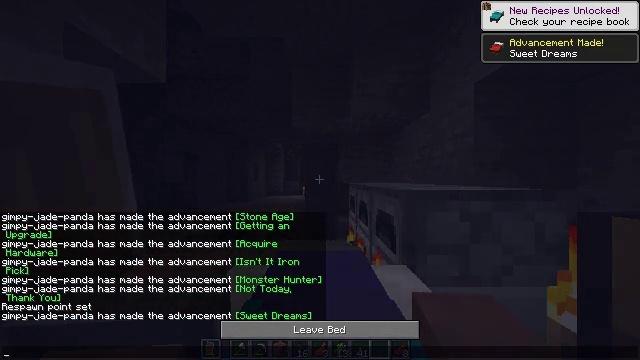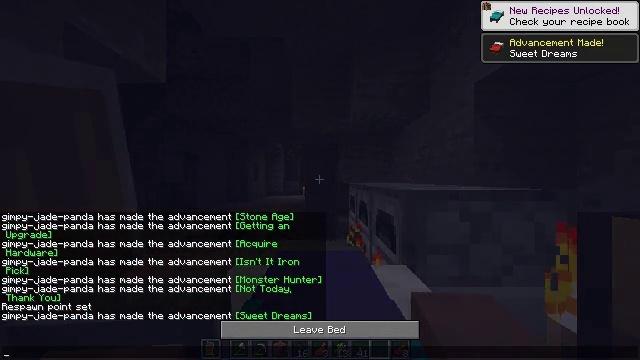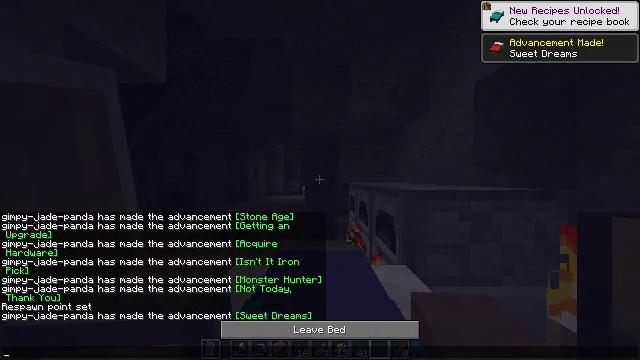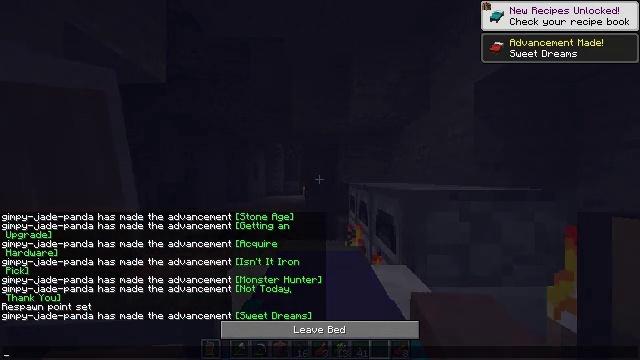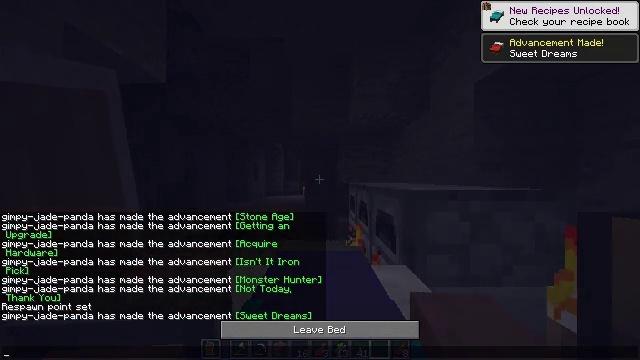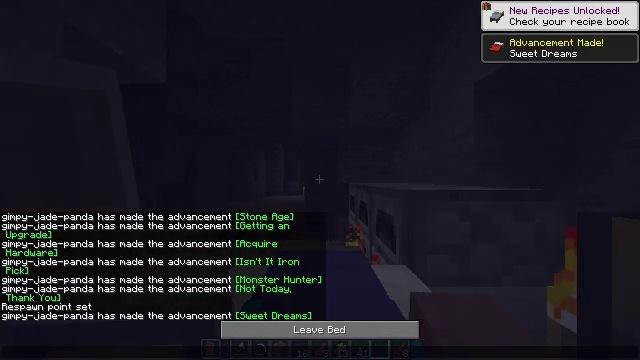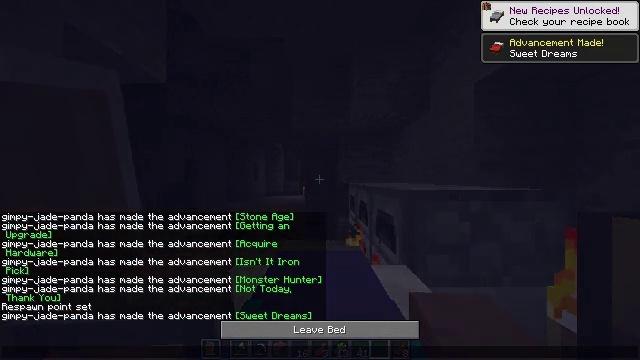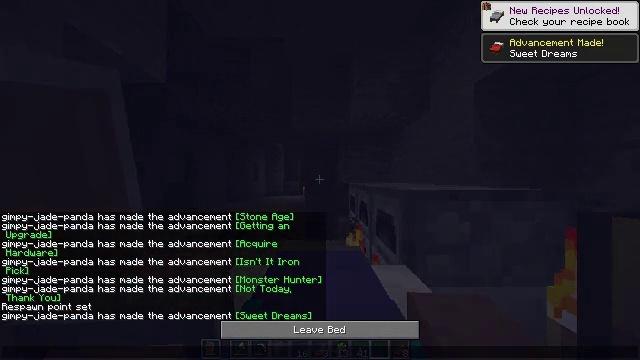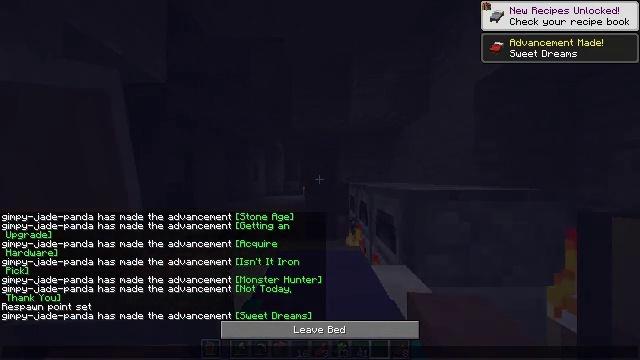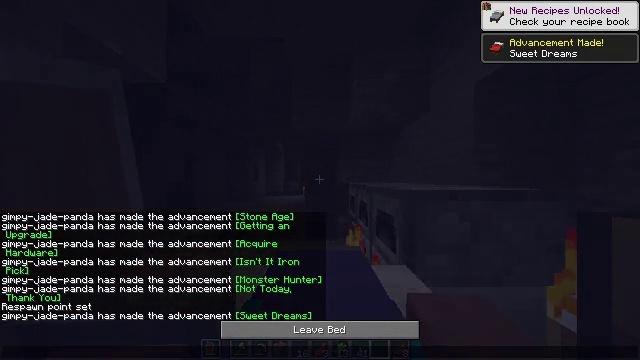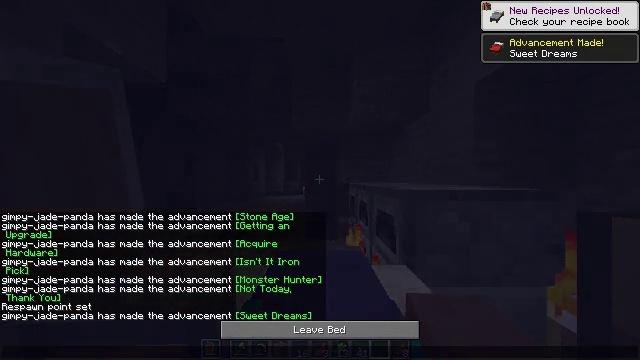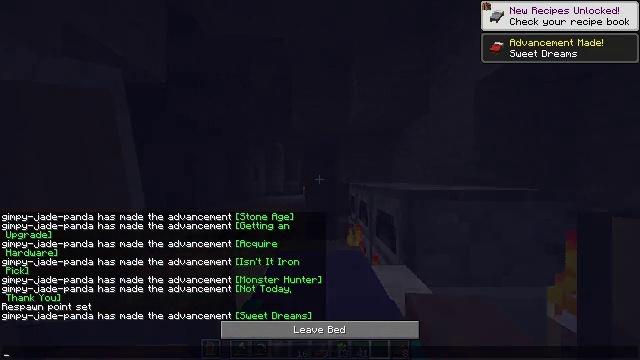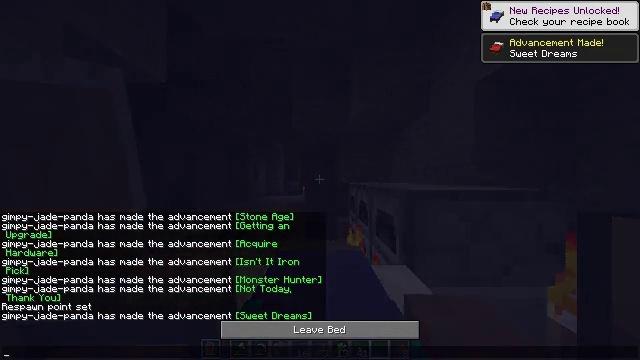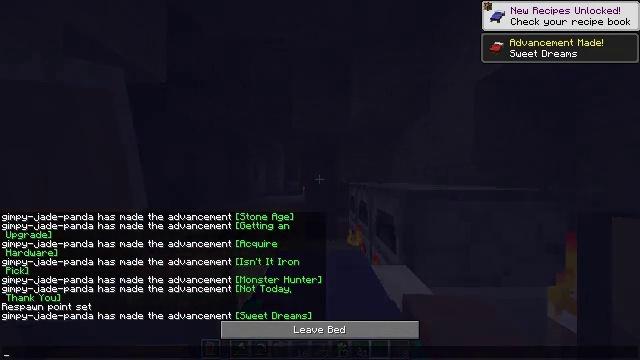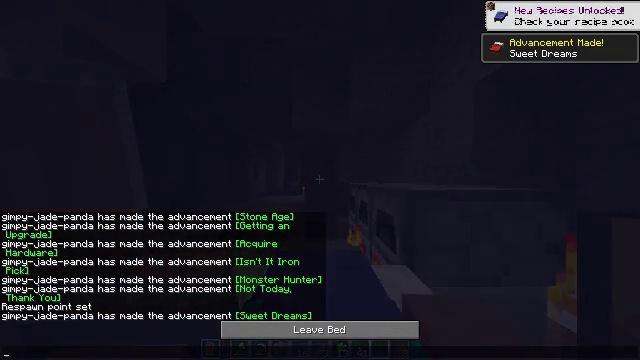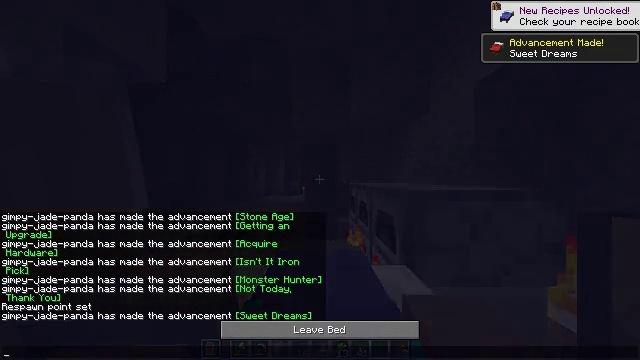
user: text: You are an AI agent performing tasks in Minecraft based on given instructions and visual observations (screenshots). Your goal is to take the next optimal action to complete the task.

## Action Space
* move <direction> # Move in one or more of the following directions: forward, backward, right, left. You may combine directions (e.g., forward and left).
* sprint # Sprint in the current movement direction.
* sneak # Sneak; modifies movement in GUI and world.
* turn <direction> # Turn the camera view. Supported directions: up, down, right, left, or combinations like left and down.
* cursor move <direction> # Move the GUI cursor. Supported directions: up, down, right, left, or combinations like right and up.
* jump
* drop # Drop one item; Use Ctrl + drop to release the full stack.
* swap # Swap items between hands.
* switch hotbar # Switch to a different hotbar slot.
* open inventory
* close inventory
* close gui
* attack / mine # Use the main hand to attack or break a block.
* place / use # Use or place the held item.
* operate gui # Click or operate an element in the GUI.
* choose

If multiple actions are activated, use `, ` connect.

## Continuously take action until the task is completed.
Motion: motion action
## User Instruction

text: Remove the white bed from its place.
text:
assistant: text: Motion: no_op
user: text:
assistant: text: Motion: no_op
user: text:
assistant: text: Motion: no_op
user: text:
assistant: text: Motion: no_op
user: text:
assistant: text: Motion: no_op
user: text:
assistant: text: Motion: no_op
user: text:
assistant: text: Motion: no_op
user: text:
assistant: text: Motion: no_op
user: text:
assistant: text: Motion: no_op
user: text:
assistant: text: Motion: no_op
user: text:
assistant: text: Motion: no_op
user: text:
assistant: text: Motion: no_op
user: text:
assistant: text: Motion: no_op
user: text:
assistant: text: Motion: no_op
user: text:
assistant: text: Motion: no_op
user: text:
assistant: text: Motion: no_op
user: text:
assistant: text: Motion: close gui
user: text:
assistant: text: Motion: no_op
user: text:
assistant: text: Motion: no_op
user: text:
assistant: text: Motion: no_op
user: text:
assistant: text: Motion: no_op
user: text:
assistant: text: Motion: no_op
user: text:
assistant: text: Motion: no_op
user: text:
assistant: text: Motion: no_op
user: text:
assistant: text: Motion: no_op
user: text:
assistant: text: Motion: no_op
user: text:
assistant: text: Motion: no_op
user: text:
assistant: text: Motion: no_op
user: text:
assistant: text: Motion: no_op
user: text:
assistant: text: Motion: no_op